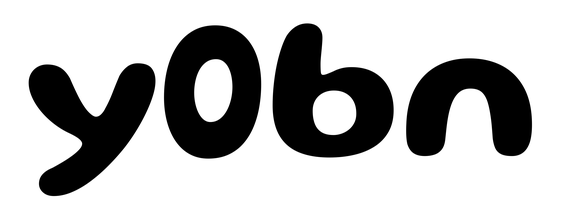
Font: Gluten_SemiBold